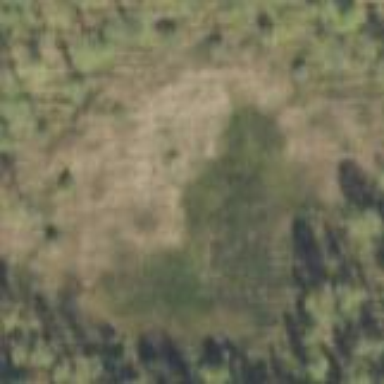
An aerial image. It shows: Patch of scrub vegetation.